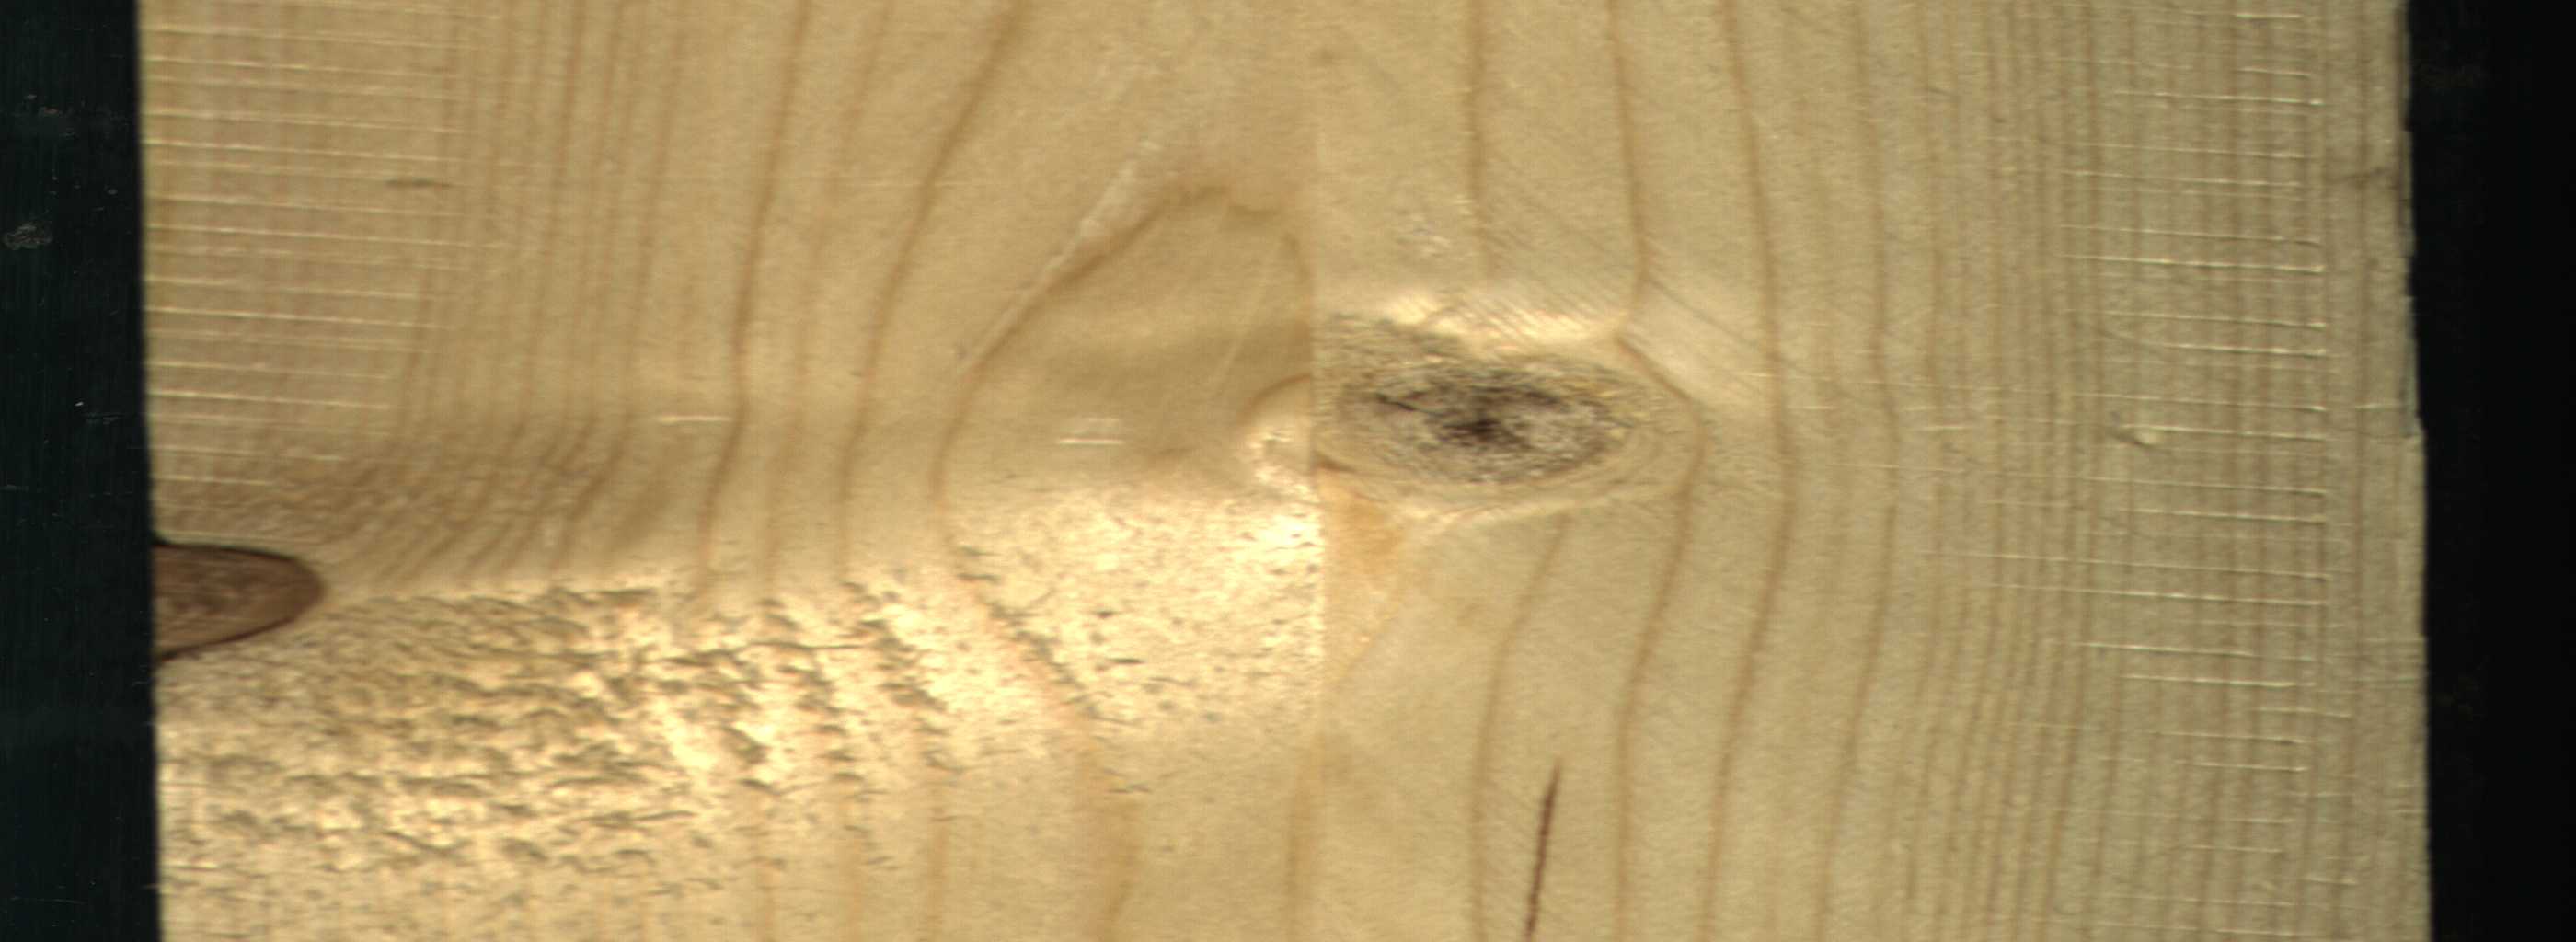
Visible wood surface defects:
Crack
Dead_Knot
Dead_Knot
Live_Knot
Live_Knot